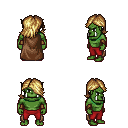
a pixel art fantasy rpg character, male body template, orc, green skin, brown cape, red pants, blonde swoop hairstyle, leather bracers, four views (front, back, left, right), 2x2 character sprite sheet, small pixel art, hard edges, no anti-aliasing